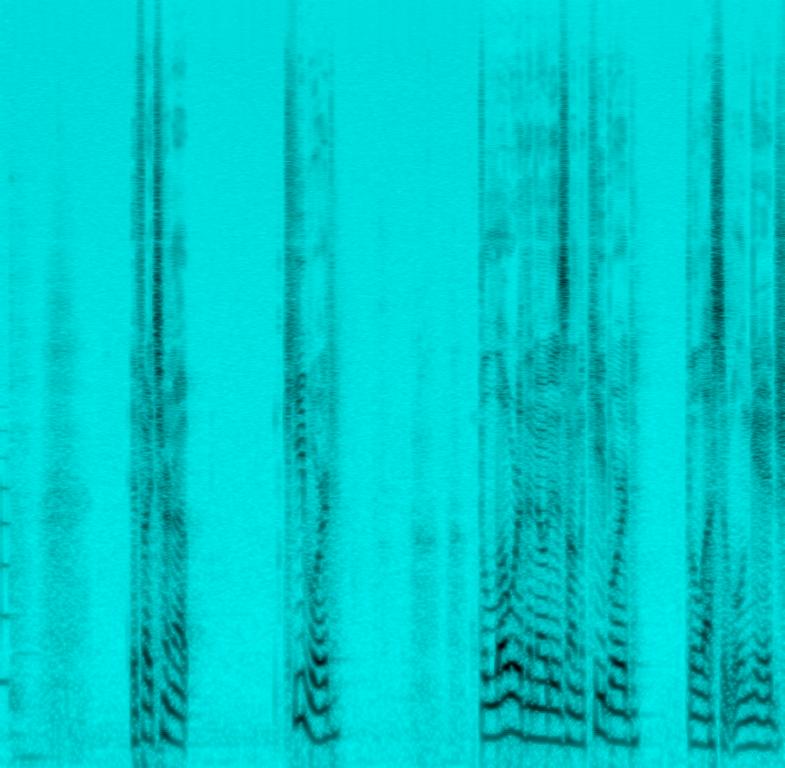
This clip features an instruction by a male voice on how to use an effect on a synth. After the narration, three notes are played on a synth. The first one is loud, the second note is lower and softer. The third note is lower but louder in volume. There are no other instruments in this song.